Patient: sex M, age 63
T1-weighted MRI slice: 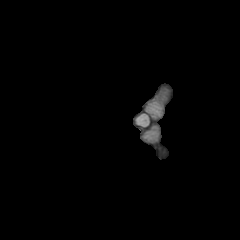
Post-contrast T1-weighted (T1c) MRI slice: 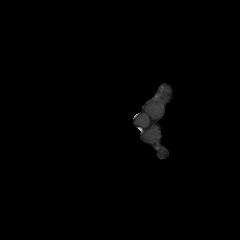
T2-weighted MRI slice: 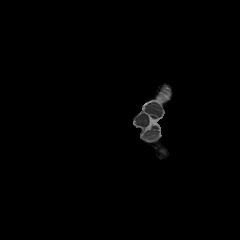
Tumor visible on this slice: no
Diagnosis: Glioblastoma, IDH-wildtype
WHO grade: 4